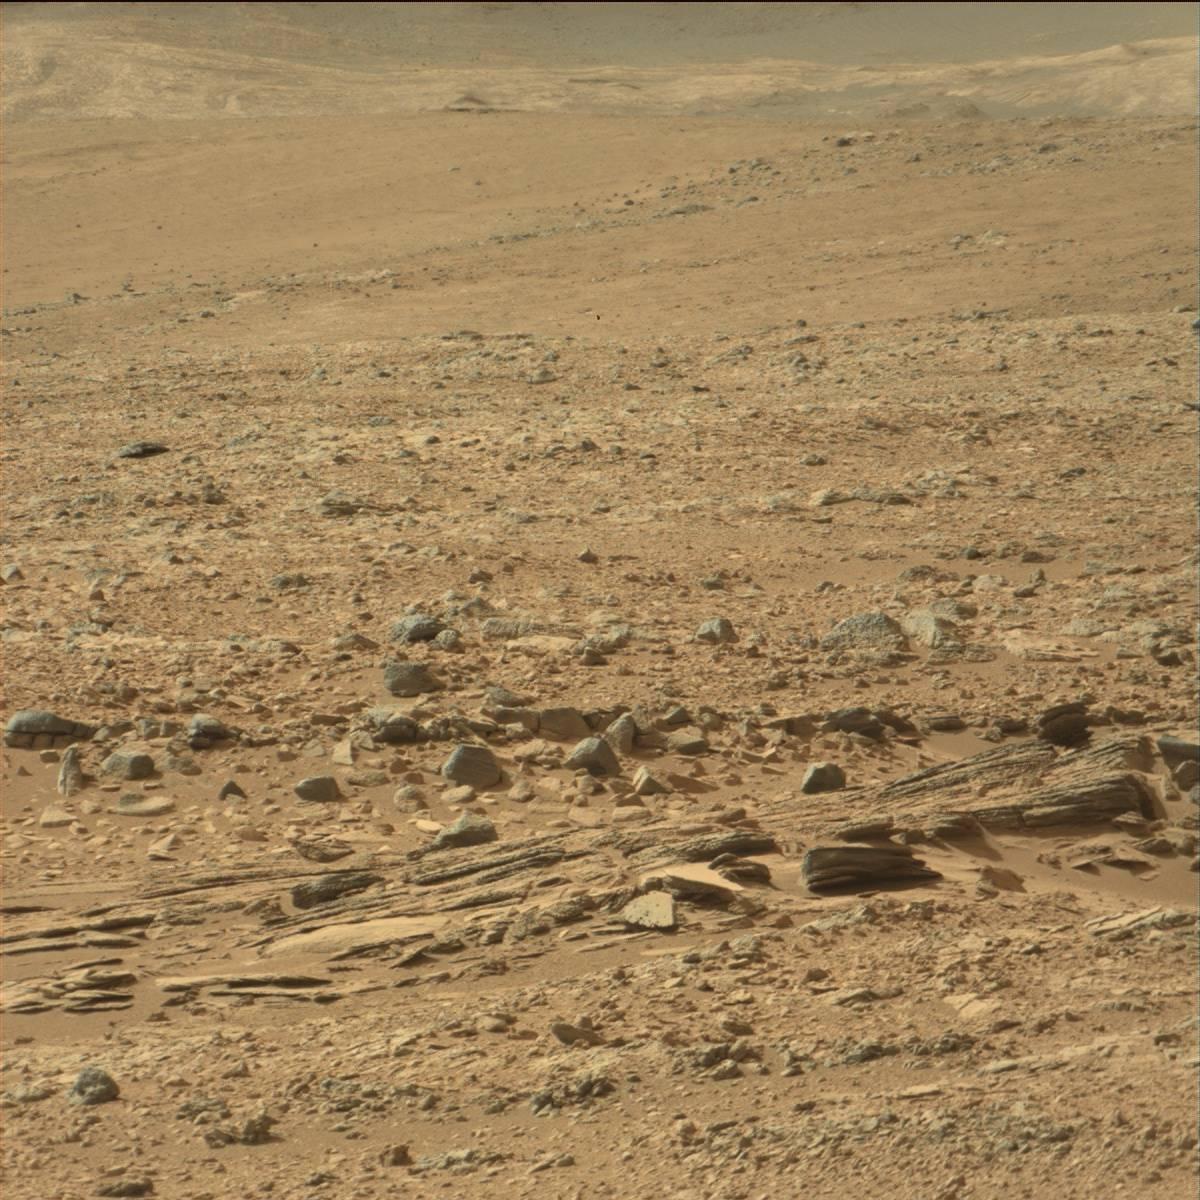
Terrain classes present: Bedrock, Ridge, Rock, Sand / Soil